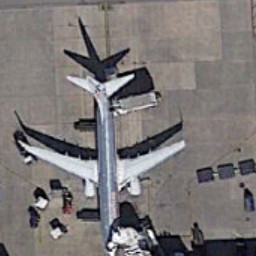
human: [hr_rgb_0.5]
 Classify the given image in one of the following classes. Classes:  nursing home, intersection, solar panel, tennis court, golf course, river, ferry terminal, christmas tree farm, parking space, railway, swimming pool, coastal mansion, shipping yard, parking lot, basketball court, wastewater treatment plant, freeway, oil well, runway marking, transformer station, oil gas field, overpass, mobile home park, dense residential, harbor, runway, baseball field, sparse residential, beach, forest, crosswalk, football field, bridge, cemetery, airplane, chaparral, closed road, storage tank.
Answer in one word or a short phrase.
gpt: airplane